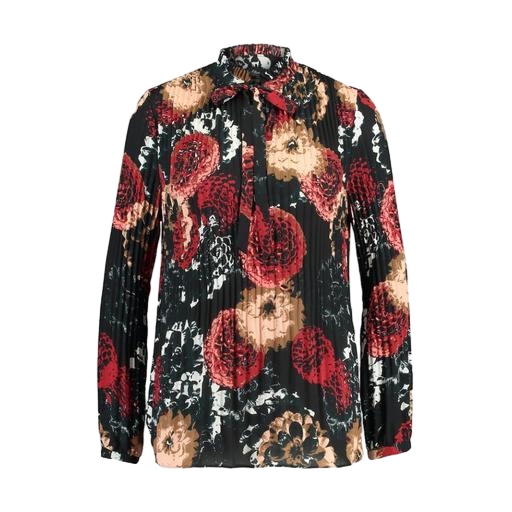
black pussy-bow floral-print blouse, black printed pleat-front blouse, red floral tie-neck blouse, white background